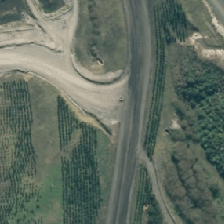
Land cover: low_producing_grassland